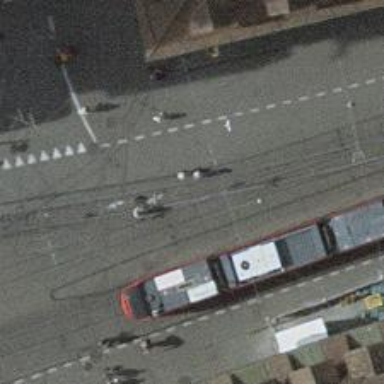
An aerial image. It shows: Tram crossing on the railway.